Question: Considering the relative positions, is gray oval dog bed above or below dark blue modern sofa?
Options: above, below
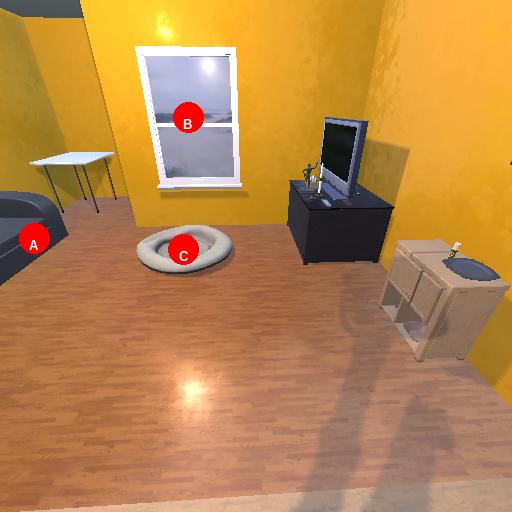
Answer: above